Question: I have the following data set:
'''
structure(list(Male = structure(c(1L, 1L, 1L, 1L, 1L, 1L, 1L,
1L, 1L, 1L, 1L, 1L, 1L, 1L, 1L, 2L, 2L, 2L, 2L, 2L, 2L, 2L, 2L,
2L, 2L, 2L, 2L, 2L, 2L, 2L, 3L, 3L, 3L, 3L, 3L, 3L, 3L, 3L, 3L,
3L, 3L, 3L, 3L, 3L, 3L), .Label = c("126", "331", "548"), class = "factor"),
Urban = c(43.36, 44.52, 44.77, 49.08, 47.88, 39.24, 41.75,
48.63, 49.95, 43.57, 41.94, 37.74, 40.97, 45.56, 45.65, 53.62,
58.19, 51.29, 51.85, 55.28, 55.66, 54.14, 49.4, 49.87, 44.81,
44.23, 47.99, 45.46, 44.9, 42.09, 57.23, 51.97, 46.85, 51.02,
41.56, 51.23, 44.79, 50.87, 46.6, 56.22, 46.98, 49.04, 50.07,
46.32, 48.75), LowFreq = c(3640, 3360.8, 3309.4, 3101.1,
3263.3, 3070, 3153.3, 3594, 4220, 3670, 3367.9, 3156.7, 3431,
3440.5, 3276.7, 3526.7, 3592.9, 3588.2, 3614.1, 3619.2, 3625.8,
3574.8, 3650, 3678.2, 3655.6, 3675.3, 3681.3, 3680.7, 3647.5,
3670, 2973.9, 2948.8, 2715.2, 2980.4, 2693.6, 2888.4, 2718.5,
2971, 2752.2, 3008.5, 2718.4, 2860.2, 2848, 2893.3, 2940.2
), idx = c(1, 2, 3, 4, 5, 6, 7, 8, 9, 10, 11, 12, 13, 14,
15, 1, 2, 3, 4, 5, 6, 7, 8, 9, 10, 11, 12, 13, 14, 15, 1,
2, 3, 4, 5, 6, 7, 8, 9, 10, 11, 12, 13, 14, 15)), .Names = c("Male",
"Urban", "LowFreq", "idx"), row.names = c(NA, -45L), class = "data.frame")
'''
I want to create plot where each panel looks somewhat like the panels below:

However, I want to have all panels stacked on top of one another, with no space between panels, and with only 1 x-axis since they all share a common x-axis. I used the following code to produce this plot:
'''
awesome$idx<-ave(rep(1,nrow(awesome)),awesome$Male,FUN=seq_along)
free.y<-list(y=list(relation="free"))
require(lattice)
mA<-xyplot(Urban~idx|Male,data=awesome,type="l",scales=free.y)
mB<-xyplot(LowFreq~idx|Male,data=awesome,type="l",scales=free.y)
require(latticeExtra)
comb<-doubleYScale(mA,mB)
comb$x.between<-5
comb
'''
I also want the labels '548', '331', and '126 removed from the top of each plot, change the line colors to black and change one of the lines to a dashed line, and have only 1 y-axis and x-axis label.
I would prefer this to be accomplished in GGPlot2 if possible, but Lattic may be the only way to do this. Any help that you can provide would be greatly appreciated!
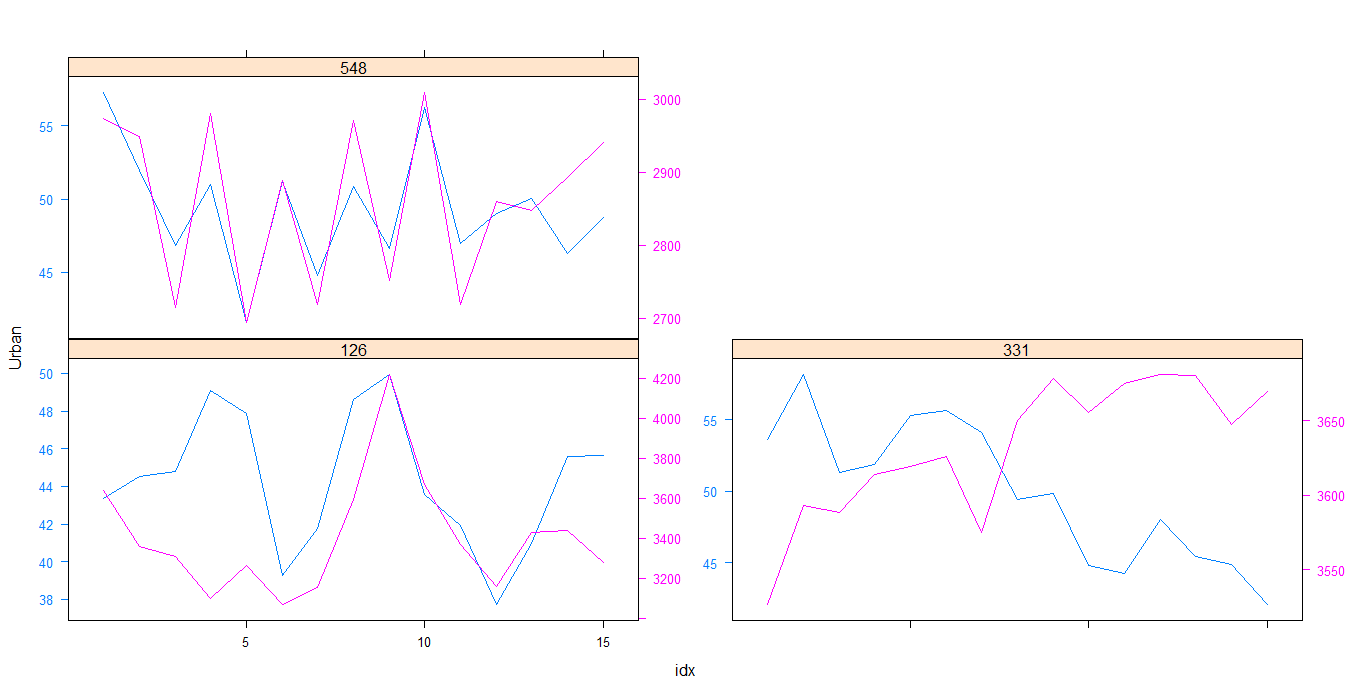
Answer: I know this is not a minimum answer, but this is as close to the answer as I can get. I had to separate the data for each male into 3 dataframes to pull this one off. I put this together using answers to this question, answers from other questions, manuals, and my own exploration. I took out the code for axis labels, font, and font size to reduce the code somewhat. I hope this turns out to be useful for someone out there.
'''
library(ggplot2)
library(gtable)
library(grid)
library(gridExtra)
##Create Plot1 for Male 331
q1<-ggplot(m331,aes(Count,Urban))+geom_line(linetype="dashed",size=1)+theme_bw()+theme(panel.grid.major = element_blank(), panel.grid.minor = element_blank())+theme(axis.title.x = element_blank())+theme(axis.title.y = element_blank())+scale_x_continuous(breaks = round(seq(min(m331$Count), max(m331$Count), by = 2),1))+scale_y_continuous(breaks = round(seq(min(m331$Urban), max(m331$Urban), by = 5),0))+theme(plot.margin=unit(c(1,1,0,1), "cm"))
q2<-ggplot(m331,aes(Count,LowFreq))+geom_line(linetype="solid",size=1)+theme_bw()%+replace%theme(panel.background = element_rect(fill = NA))+theme(panel.grid.major = element_blank(), panel.grid.minor = element_blank())+theme(axis.title.x = element_blank())+scale_y_continuous(breaks = round(seq(min(3400), max(3700), by = 50),0))+theme(plot.margin=unit(c(1,1,0,1), "cm"))
h1<-ggplot_gtable(ggplot_build(q1))
h2<-ggplot_gtable(ggplot_build(q2))
qq<-c(subset(h1$layout,name=="panel",se=t:r))
h<-gtable_add_grob(h1,h2$grobs[[which(h2$layout$name=="panel")]],qq$t,qq$l,qq$b,qq$l)
ia <- which(h2$layout$name == "axis-l")
ga <- h2$grobs[[ia]]
ax <- ga$children[[2]]
ax$widths <- rev(ax$widths)
ax$grobs <- rev(ax$grobs)
ax$grobs[[1]]$x <- ax$grobs[[1]]$x - unit(1, "npc") + unit(0.15,"cm")
h <- gtable_add_cols(h, h2$widths[h2$layout[ia, ]$l], length(h$widths) - 1)
h <- gtable_add_grob(h, ax, qq$t, length(h$widths) - 1, qq$b)
grid.draw(h)
##Create Plot2 for Male 126
p1<-ggplot(m126,aes(Count,Urban))+geom_line(linetype="dashed",size=1)+theme_bw()+theme(panel.grid.major = element_blank(), panel.grid.minor = element_blank())+theme(axis.title.x = element_blank())+scale_x_continuous(breaks = round(seq(min(m126$Count), max(m126$Count), by = 2),1))+scale_y_continuous(breaks = round(seq(min(m126$Urban), max(m126$Urban), by = 5),0))+theme(plot.margin=unit(c(0,1,0,1), "cm"))
p2<-ggplot(m126,aes(Count,LowFreq))+geom_line(linetype="solid",size=1)+theme_bw()%+replace%theme(panel.background = element_rect(fill = NA))+theme(panel.grid.major = element_blank(), panel.grid.minor = element_blank())+ theme(axis.title.x = element_blank())+scale_y_continuous(breaks = round(seq(min(3000), max(4200), by = 400),0))+theme(plot.margin=unit(c(0,1,0,1), "cm"))
g1<-ggplot_gtable(ggplot_build(p1))
g2<-ggplot_gtable(ggplot_build(p2))
pp<-c(subset(g1$layout,name=="panel",se=t:r))
g<-gtable_add_grob(g1,g2$grobs[[which(g2$layout$name=="panel")]],pp$t,pp$l,pp$b,pp$l)
ia <- which(g2$layout$name == "axis-l")
ga <- g2$grobs[[ia]]
ax <- ga$children[[2]]
ax$widths <- rev(ax$widths)
ax$grobs <- rev(ax$grobs)
ax$grobs[[1]]$x <- ax$grobs[[1]]$x - unit(1, "npc") + unit(0.15,"cm")
g <- gtable_add_cols(g, g2$widths[g2$layout[ia, ]$l], length(g$widths) - 1)
g <- gtable_add_grob(g, ax, pp$t, length(g$widths) - 1, pp$b)
g <- gtable_add_grob(g, g2$grob[[7]], pp$t, length(g$widths), pp$b)
grid.draw(g)
##Create Plot3 for Male 548
r1<-ggplot(m548,aes(Count,Urban))+geom_line(linetype="dashed",size=1)+theme_bw()+theme(panel.grid.major = element_blank(), panel.grid.minor = element_blank())+theme(axis.title.y = element_blank())+scale_x_continuous(breaks = round(seq(min(m548$Count), max(m548$Count), by = 2),1))+scale_y_continuous(breaks = round(seq(min(m548$Urban), max(m548$Urban), by = 5),0))+theme(plot.margin=unit(c(0,1,1,1), "cm"))
r2<-ggplot(m548,aes(Count,LowFreq))+geom_line(linetype="solid",size=1)+theme_bw()%+replace%theme(panel.background = element_rect(fill = NA))+theme(panel.grid.major = element_blank(), panel.grid.minor = element_blank())+theme(axis.title.y = element_blank())+scale_y_continuous(breaks = round(seq(min(2700), max(3000), by = 100),0))+theme(plot.margin=unit(c(0,1,1,1), "cm"))
i1<-ggplot_gtable(ggplot_build(r1))
i2<-ggplot_gtable(ggplot_build(r2))
rr<-c(subset(i1$layout,name=="panel",se=t:r))
i<-gtable_add_grob(i1,i2$grobs[[which(i2$layout$name=="panel")]],rr$t,rr$l,rr$b,rr$l)
ia <- which(i2$layout$name == "axis-l")
ga <- i2$grobs[[ia]]
ax <- ga$children[[2]]
ax$widths <- rev(ax$widths)
ax$grobs <- rev(ax$grobs)
ax$grobs[[1]]$x <- ax$grobs[[1]]$x - unit(1, "npc") + unit(0.15,"cm")
i <- gtable_add_cols(i, i2$widths[i2$layout[ia, ]$l], length(i$widths) - 1)
i <- gtable_add_grob(i, ax, rr$t, length(i$widths) - 1, rr$b)
grid.draw(i)
##Combine Graphs
grid.arrange(h, g, i, nrow=3)
'''